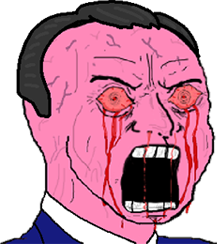
Label: 5_Rage